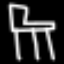
Label: chair